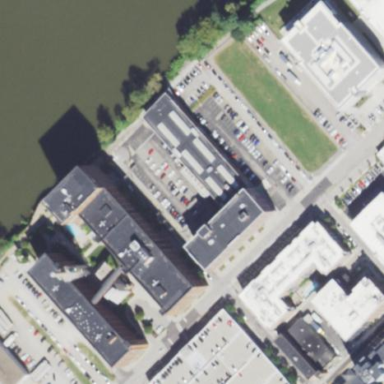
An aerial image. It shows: Paved parking area.